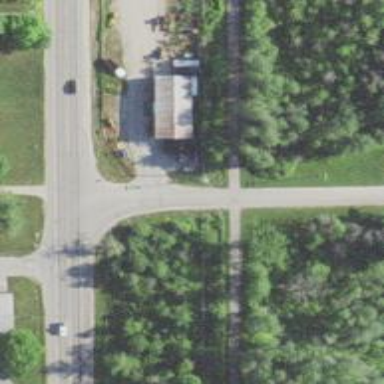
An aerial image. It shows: Unmarked crossing on the road.